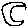
Label: moon